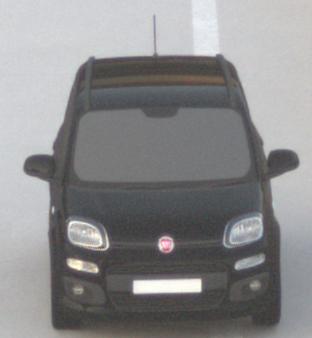
Make: Fiat
Model: Panda 1.2 8V
Detailed model: Panda (312)
Model produced from: 2013/02
Model produced until: 2013/12
Doors: 5
Color: black
Road condition: dry road
Daytime: sunrise or sunset
Contrast: low contrast